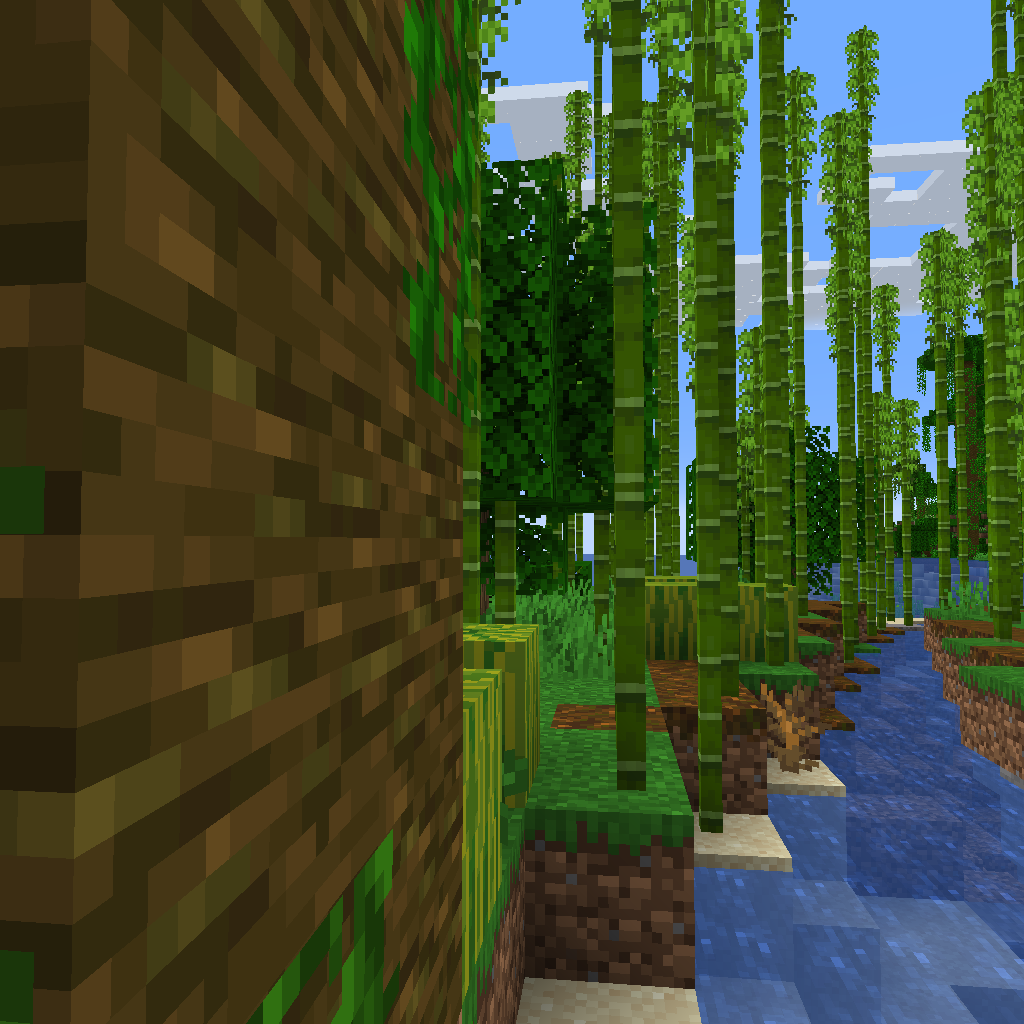
jungle tree next to bamboo jungle